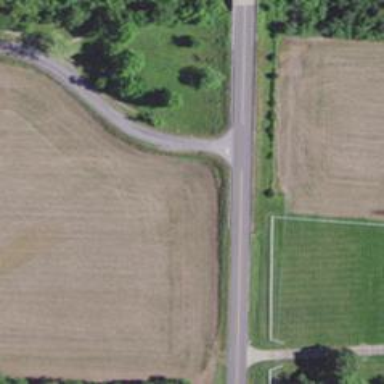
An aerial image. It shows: Tertiary road.